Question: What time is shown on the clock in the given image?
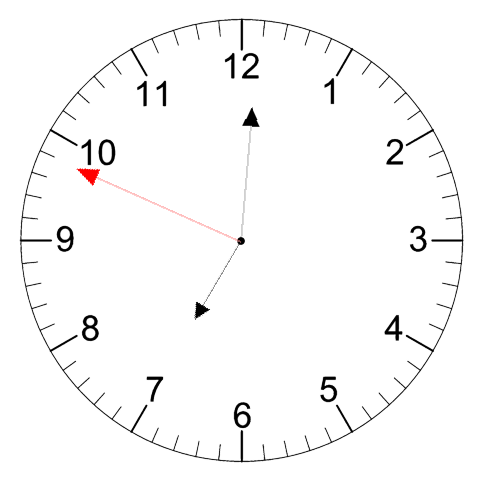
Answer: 07:00:49